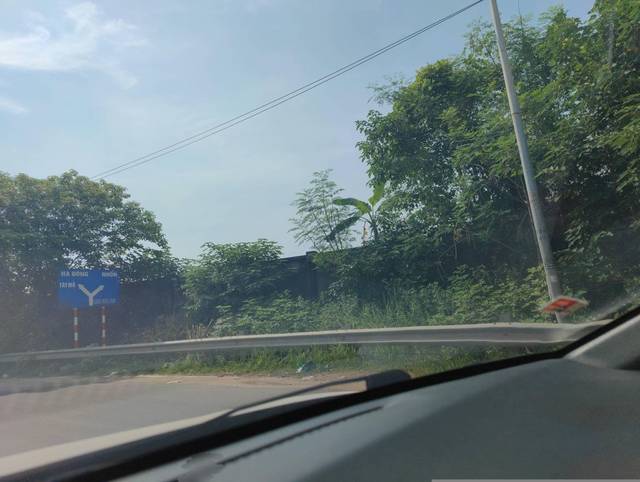
Region: Vietnam
Coordinates: 21.012, 105.748